Question: I want to alias the text in HTML or CSS. Or, I am sure it can be done with javascript (and maybe vbscript or tcl).
<URL> a user posted these codes:
However, 'font-smooth: never;' and '-webkit-font-smoothing : none;' did not do the job and I suspect there may [sadly] be no option to alias text.
:

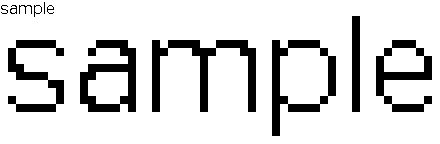
Answer: You can't force a font to be aliased at the extent you have in your example. That's not aliased as much as a blown-up pixel font.
Fonts that you use in a web page are bitmap fonts. They are vector fonts. Meaning there are no pixels to alias. *
Your best bet is to find a standard font that is drawn to look like bitmaps and simply use that...with or without font smoothing.
* back in the day fonts have a set of bitmaps that went along with the vector data. This was called <URL>. However, these, too, were not designed to be blown up beyond their 1 image to 1 screen pixel ratio.